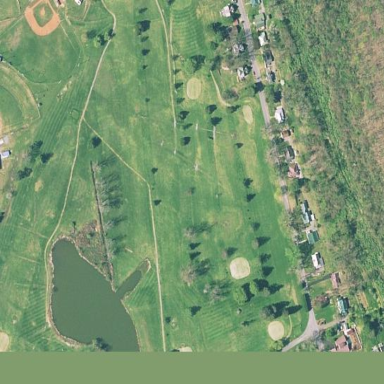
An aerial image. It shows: Golf course surrounded by greenery.